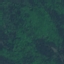
Label: Forest